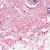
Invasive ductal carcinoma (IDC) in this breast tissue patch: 0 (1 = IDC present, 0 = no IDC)